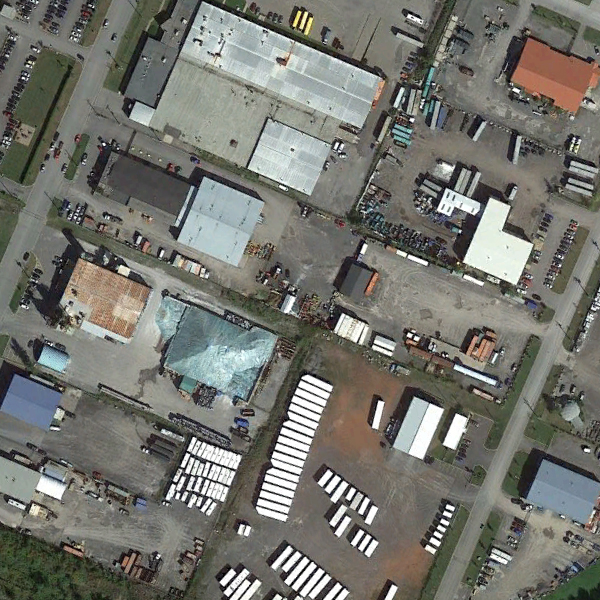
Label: Industrial